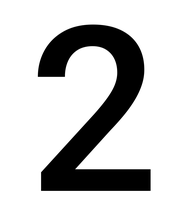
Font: Roboto_Medium